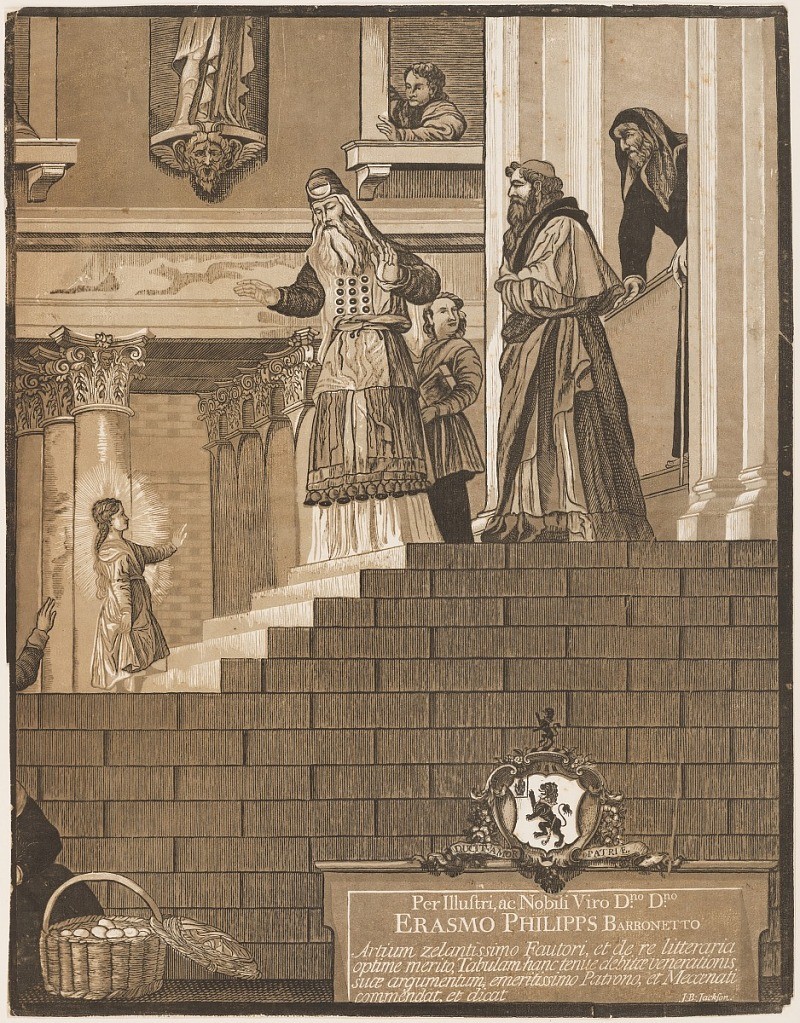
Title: Presentation of the Virgin in the Temple, after Titian (right sheet)
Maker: John Baptist Jackson, British, ca. 1701 - ca. 1780
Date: ca. 1740
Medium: Chioroscuro woodcut from four blocks, in light grayish umber, medium brown, dark gray, dark brown.
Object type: Print
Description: Detail of the painted composition, the young Virgin ascends a flight of steps toward the priest and his attendants. Beside the wall of the steps, lower left, a basket of eggs and a seated woman, only partially shown. The raised arm of a man is visibl behind the figures of Mary. At lower right a coat of arms, rampant lion, on an escutcheon, followed by six line dedication signed: "J.B. Jackson."